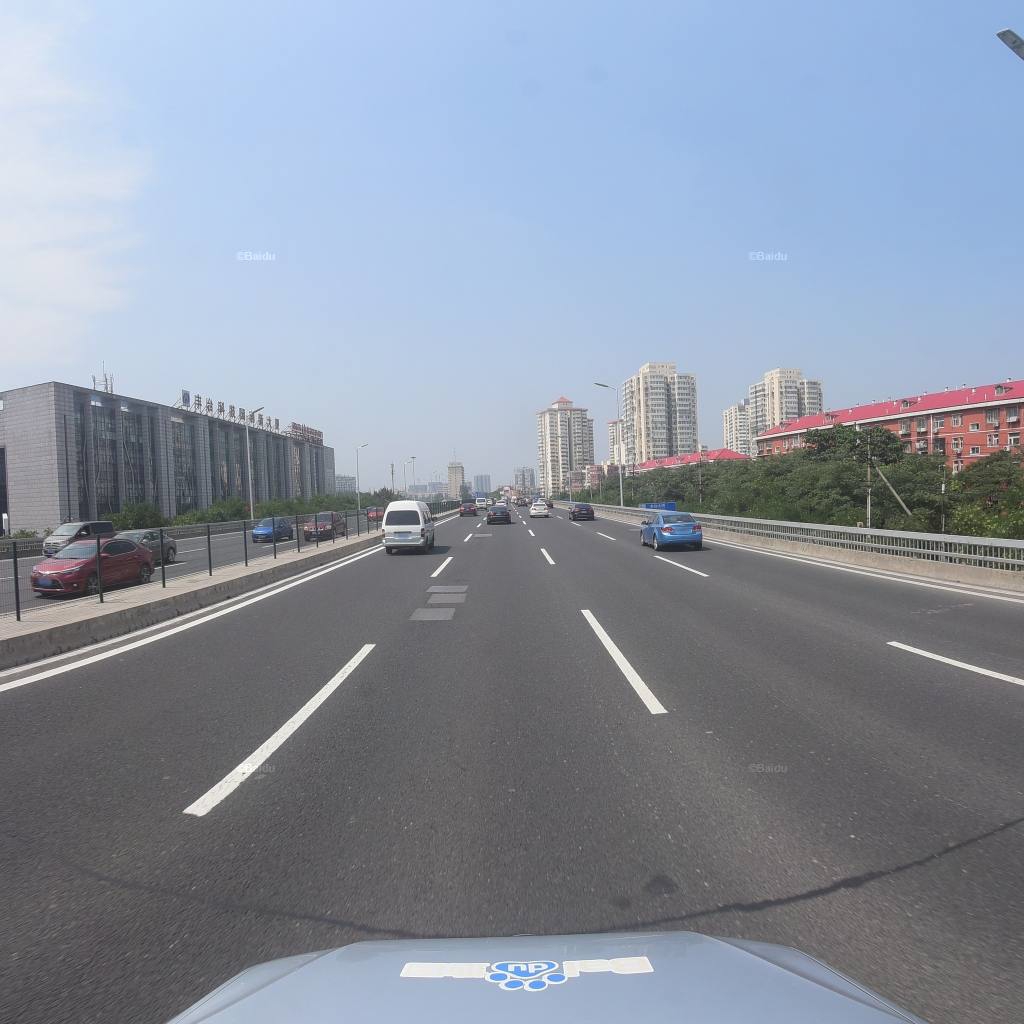
Region: Fengtai
Road damage annotations: transverse patch, transverse patch